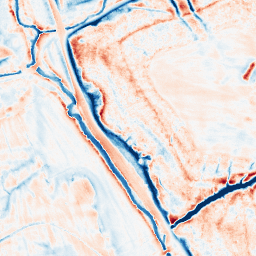
Category: edge_preserving
Decomposition family: anisotropic_diffusion
Decomposition parameters: iterations: 50
kappa: 100
gamma: 0.2
Upsampling method: bicubic_16x
Upsampling parameters: scale: 16
Upsampling scale: 16